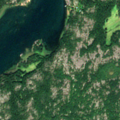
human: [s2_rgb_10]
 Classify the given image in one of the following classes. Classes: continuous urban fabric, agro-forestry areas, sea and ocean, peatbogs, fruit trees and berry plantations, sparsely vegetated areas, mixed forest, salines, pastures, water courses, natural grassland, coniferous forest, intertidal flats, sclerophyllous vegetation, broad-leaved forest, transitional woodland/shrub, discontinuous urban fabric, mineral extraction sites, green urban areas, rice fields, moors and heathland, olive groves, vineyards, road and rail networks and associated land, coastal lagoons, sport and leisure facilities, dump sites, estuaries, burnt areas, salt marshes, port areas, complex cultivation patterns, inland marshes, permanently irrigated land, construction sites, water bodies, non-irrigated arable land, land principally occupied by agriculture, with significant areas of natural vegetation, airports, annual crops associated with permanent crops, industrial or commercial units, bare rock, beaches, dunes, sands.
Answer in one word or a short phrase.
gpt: coniferous forest, mixed forest, sea and ocean